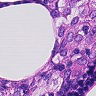
Metastatic tissue present: yes